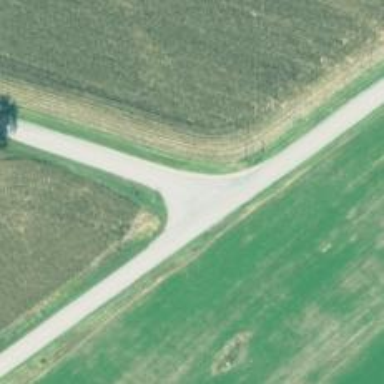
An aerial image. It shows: Tertiary road.